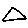
Label: triangle